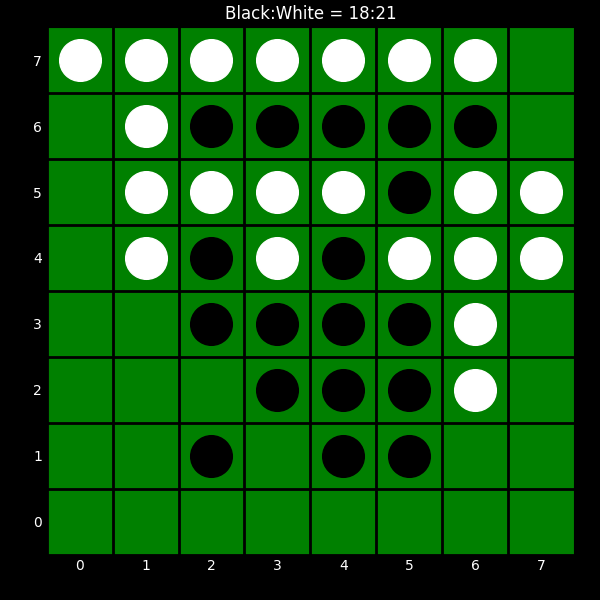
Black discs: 18
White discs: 21